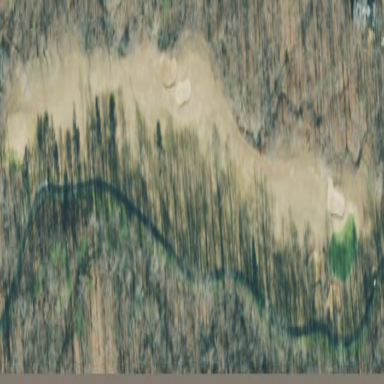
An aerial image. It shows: Golf course surrounded by greenery.